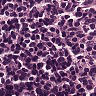
Metastatic tissue present: no